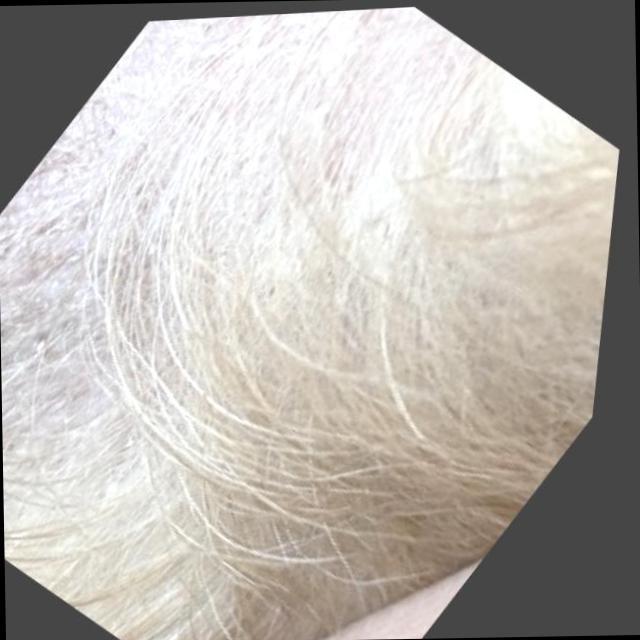
Canine fungal skin infection — characterized by alopecia, scaling, crusting, and circular lesions. Common agents include Malassezia and Candida species.